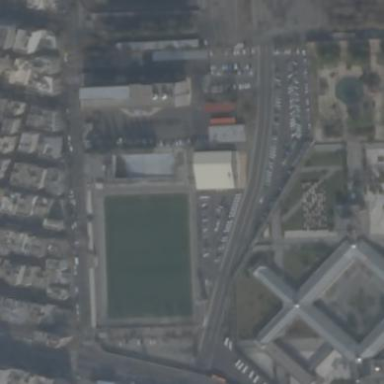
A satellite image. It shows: Sports center with focus on soccer.